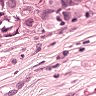
Metastatic tissue present: yes